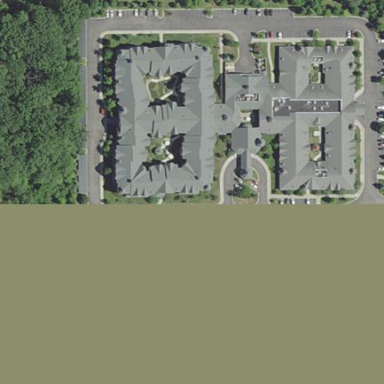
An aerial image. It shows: Nursing home.